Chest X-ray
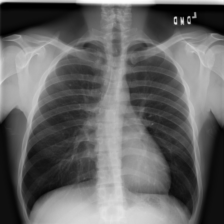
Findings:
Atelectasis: negative
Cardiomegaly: negative
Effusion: negative
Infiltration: negative
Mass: negative
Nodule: negative
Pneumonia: negative
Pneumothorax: negative
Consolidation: negative
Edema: negative
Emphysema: negative
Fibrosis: negative
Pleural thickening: negative
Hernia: negative